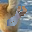
Label: 8